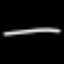
Label: line